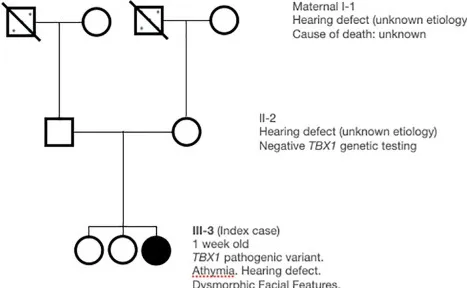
Family Pedigree.
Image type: radiology (ct)